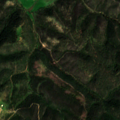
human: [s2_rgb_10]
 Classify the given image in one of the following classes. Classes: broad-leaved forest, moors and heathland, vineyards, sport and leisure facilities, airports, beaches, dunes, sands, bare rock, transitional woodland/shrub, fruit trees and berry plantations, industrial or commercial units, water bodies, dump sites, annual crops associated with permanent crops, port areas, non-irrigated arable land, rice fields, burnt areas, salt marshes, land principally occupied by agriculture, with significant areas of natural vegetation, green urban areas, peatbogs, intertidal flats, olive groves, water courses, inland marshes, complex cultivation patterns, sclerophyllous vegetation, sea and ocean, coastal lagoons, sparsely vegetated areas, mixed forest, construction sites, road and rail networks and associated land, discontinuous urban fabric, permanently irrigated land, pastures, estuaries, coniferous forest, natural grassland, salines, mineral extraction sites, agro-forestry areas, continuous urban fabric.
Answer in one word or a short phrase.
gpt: non-irrigated arable land, land principally occupied by agriculture, with significant areas of natural vegetation, broad-leaved forest, coniferous forest, sclerophyllous vegetation, transitional woodland/shrub